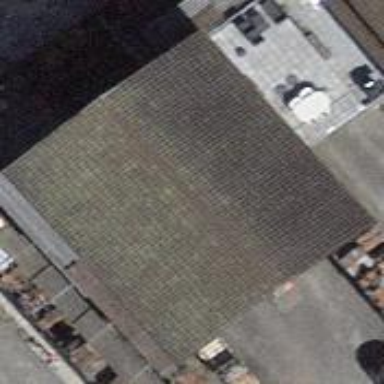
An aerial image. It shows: View of roof of building.